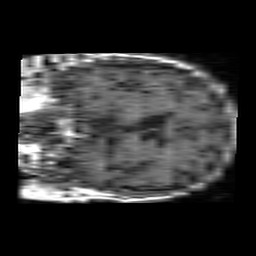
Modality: T1w
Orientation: coronal
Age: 63
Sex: male
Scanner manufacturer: philips
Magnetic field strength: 1.5 T
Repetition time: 0.375 s
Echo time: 0.011 s